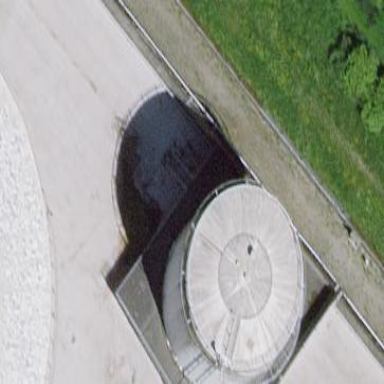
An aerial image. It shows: Storage tank that is man-made.